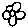
Label: flower